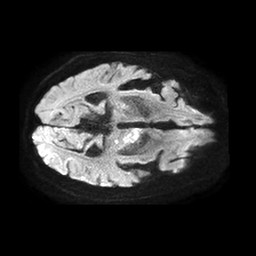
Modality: TRACE
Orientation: axial
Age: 81
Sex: female
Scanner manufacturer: philips
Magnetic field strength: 1.5 T
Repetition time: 4.6 s
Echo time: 0.08631 s